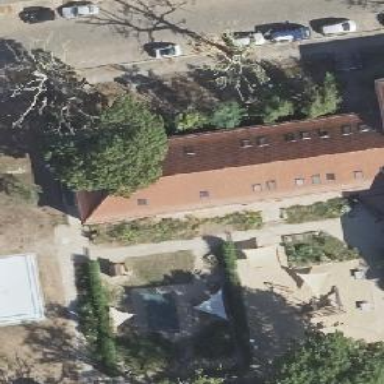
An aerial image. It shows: Kindergarten building with hipped roof.